Question: possibly it's a stupid question, but I would like to know if it is possible to somehow work on an old program which was made with MacApp®️ 2.0.1.
When I open this file in e.g. XCode, I got much text. Some parts of this text are readable, some parts are just signs like:

This old program runs on an Mac OS 9 (i think).
Is it perhaps possible to open it with a version of pascal? or is MacApp®️ still available somewhere?
It would be cool at least to see what's behind the unreadable sign.
Thank you in advance!
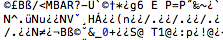
Answer: I doubt it. The MacApp framework was based on Object Pascal, so without the old compiler, tools, and hardware there probably isn't much you can do with it.